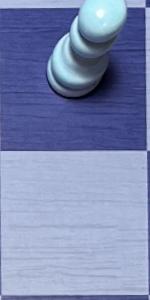
Label: Empty